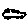
Label: car